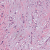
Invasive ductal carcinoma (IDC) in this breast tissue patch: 1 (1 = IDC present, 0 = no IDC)